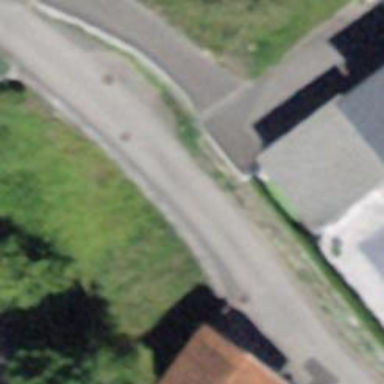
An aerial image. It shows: Unclassified paved road.